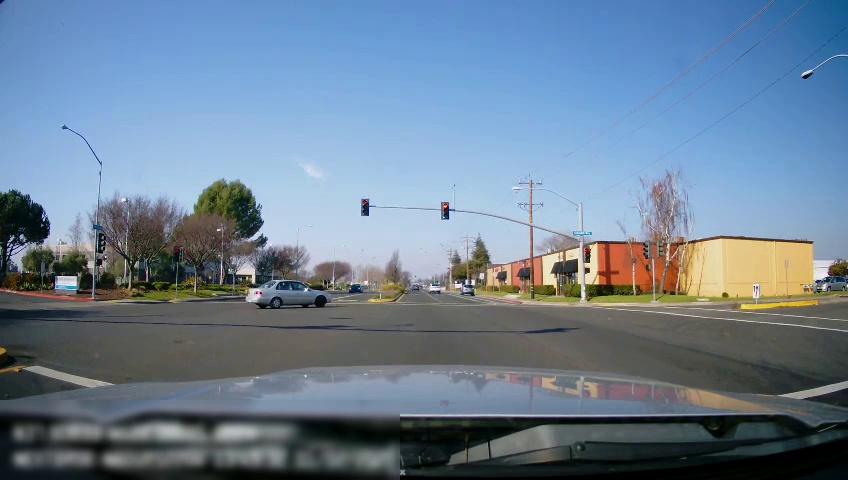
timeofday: Day
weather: Sunny
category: Drivable Space
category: Vehicles | Car
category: Vehicles | SUV
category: Vehicles | SUV
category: Vehicles | Car
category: Lanes | Alternate Lane
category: Lanes | Current Lane
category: Lanes | Current Lane
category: Lanes | Alternate Lane
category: Lanes | Alternate Lane
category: Lanes | Opposite Lane
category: Traffic | Lights
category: Traffic | Lights
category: Traffic | Lights
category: Traffic | Lights
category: Traffic | Lights
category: Traffic | Signs
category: Traffic | Lights
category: Traffic | Lights
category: Traffic | Lights
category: Traffic | Signs
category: Traffic | Signs